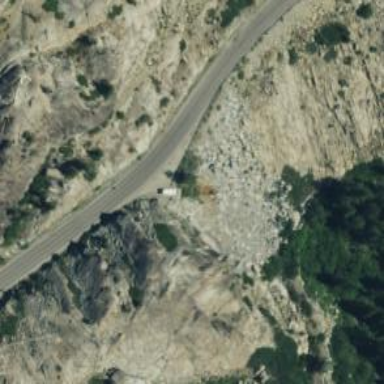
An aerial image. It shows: Natural cliff.